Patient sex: F
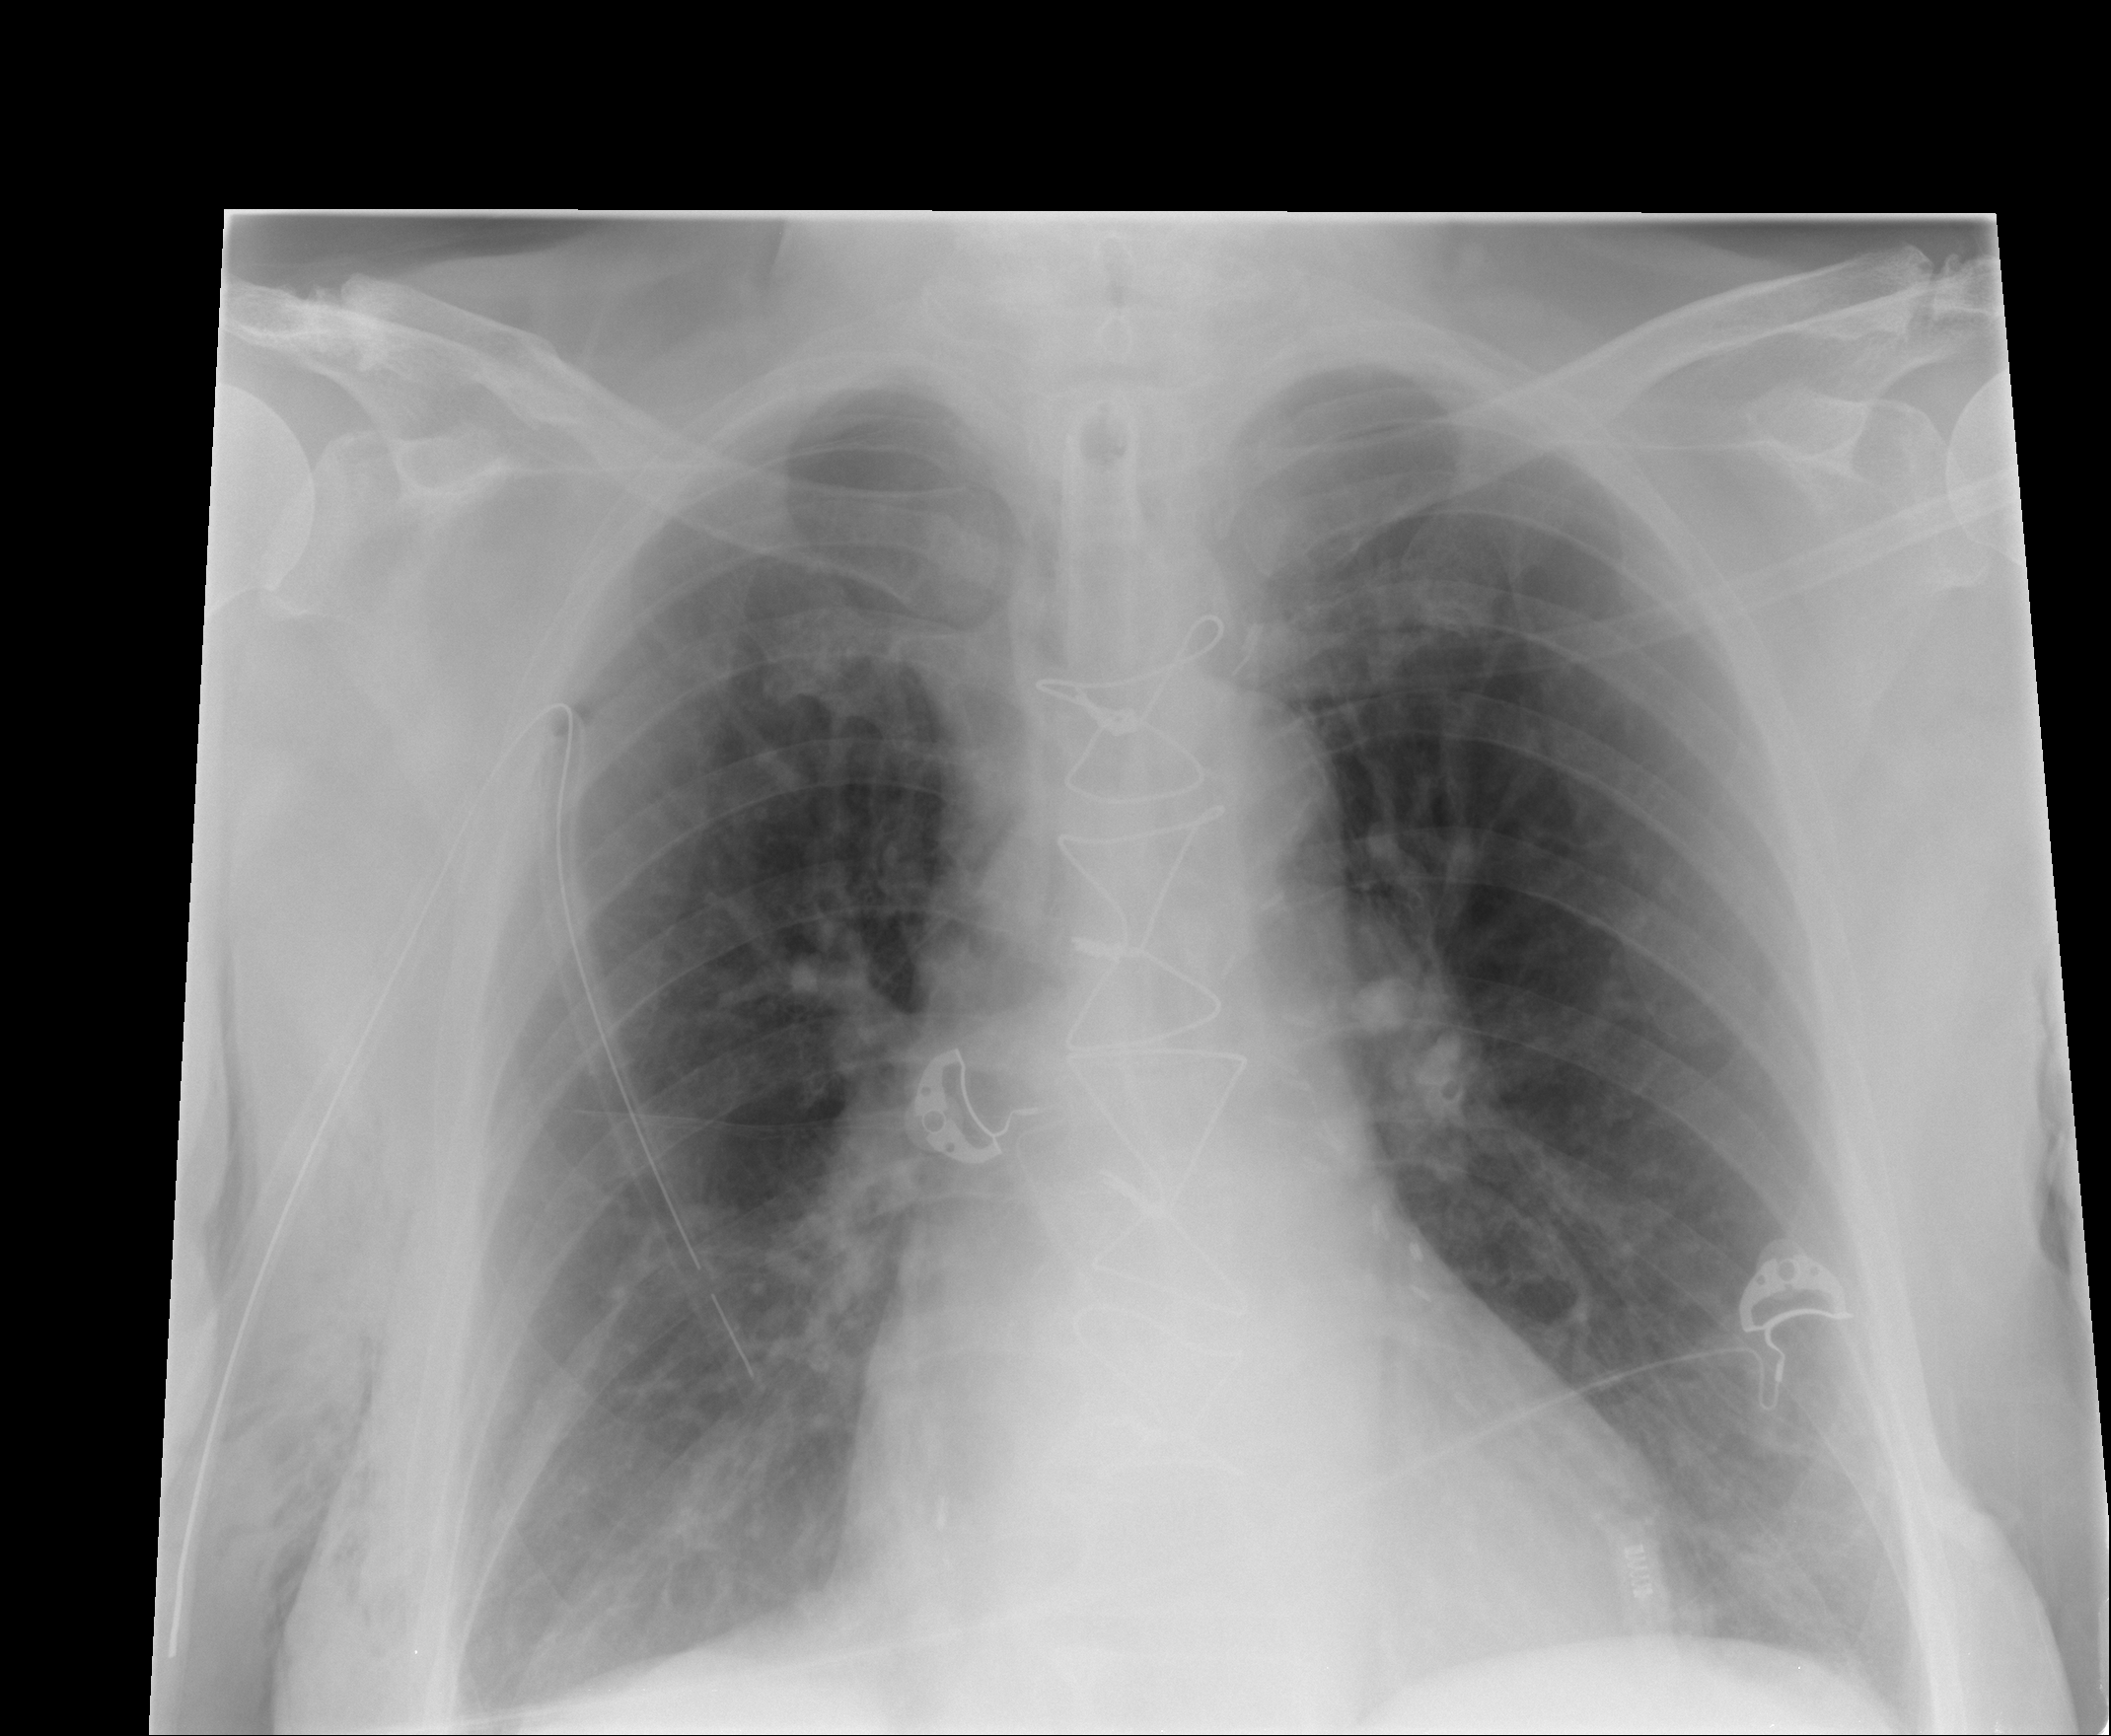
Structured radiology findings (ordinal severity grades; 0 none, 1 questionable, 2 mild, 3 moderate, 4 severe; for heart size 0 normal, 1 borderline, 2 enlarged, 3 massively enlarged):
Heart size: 0
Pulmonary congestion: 0
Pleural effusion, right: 1
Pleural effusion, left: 0
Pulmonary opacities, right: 0
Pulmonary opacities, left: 0
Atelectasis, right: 0
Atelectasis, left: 0